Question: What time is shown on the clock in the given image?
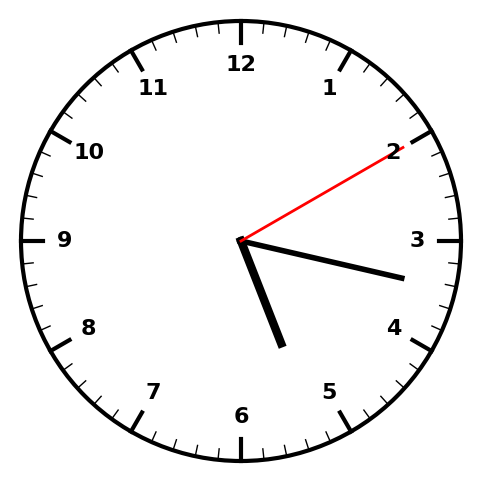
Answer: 05:17:10